Interaction volume radius: 10 \u00c5
Interaction volume height: 15 \u00c5
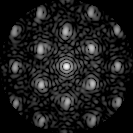
Disorder parameter: 0.3086